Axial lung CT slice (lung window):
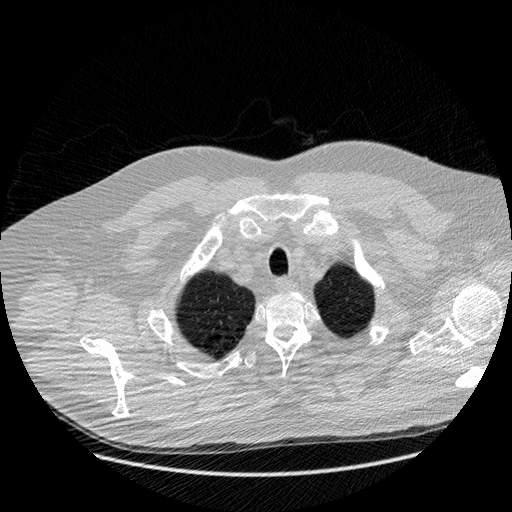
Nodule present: no